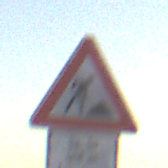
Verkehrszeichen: Arbeitsstelle
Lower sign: ZeitangabenMitBeschraenkungAufWochentage9
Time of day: SunriseSunset
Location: Outdoor (RoadRail)
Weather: PartlyCloudy
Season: NotSpecified
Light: Natural